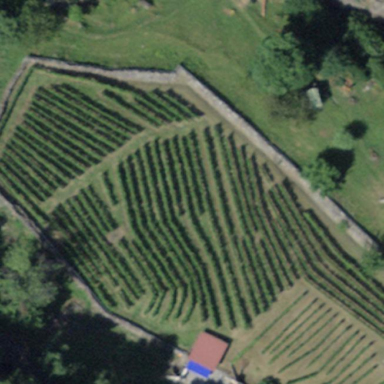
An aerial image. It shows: Vineyard.